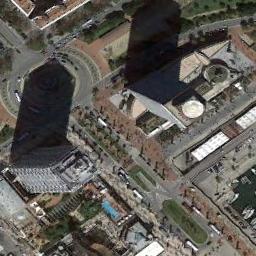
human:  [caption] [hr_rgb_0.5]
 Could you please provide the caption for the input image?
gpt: The commercial area is near the road with many cars .

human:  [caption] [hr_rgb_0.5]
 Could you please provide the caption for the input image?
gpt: The buildings are very dense .

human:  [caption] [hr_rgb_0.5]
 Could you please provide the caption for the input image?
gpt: A commercial area has two high-rise buildings and a square .

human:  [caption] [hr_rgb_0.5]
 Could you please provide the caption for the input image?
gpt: In a business district there are several tall buildings of different shapes and several roads with many cars and many trees .

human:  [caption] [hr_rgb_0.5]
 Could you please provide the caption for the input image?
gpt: There are two skyscrapers on different sides of the road in commercial area .